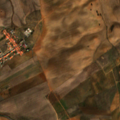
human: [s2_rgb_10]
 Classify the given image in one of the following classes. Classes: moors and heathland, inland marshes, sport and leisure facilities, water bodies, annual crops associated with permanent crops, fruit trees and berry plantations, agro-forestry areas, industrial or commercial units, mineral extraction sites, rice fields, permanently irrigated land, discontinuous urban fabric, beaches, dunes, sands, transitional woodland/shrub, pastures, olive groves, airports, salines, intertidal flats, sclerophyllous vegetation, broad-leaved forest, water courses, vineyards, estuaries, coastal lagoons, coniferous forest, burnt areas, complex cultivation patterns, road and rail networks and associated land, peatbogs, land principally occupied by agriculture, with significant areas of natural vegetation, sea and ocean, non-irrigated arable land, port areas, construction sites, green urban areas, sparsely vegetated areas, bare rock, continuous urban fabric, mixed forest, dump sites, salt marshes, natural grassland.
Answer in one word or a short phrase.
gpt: discontinuous urban fabric, non-irrigated arable land, olive groves, complex cultivation patterns